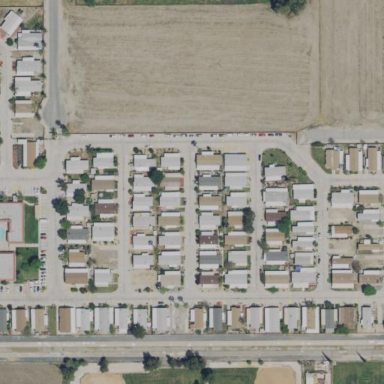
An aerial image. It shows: Residential area known as trailer park.